Interaction volume radius: 5 \u00c5
Interaction volume height: 35 \u00c5
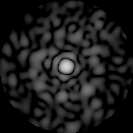
Disorder parameter: 0.8287